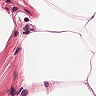
Metastatic tissue present: no